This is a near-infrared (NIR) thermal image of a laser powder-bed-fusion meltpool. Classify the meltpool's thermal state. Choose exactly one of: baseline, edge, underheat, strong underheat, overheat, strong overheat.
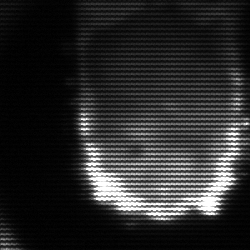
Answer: baseline